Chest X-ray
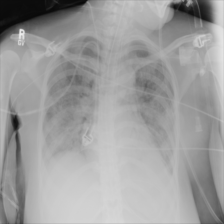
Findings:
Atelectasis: negative
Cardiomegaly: negative
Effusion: negative
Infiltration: negative
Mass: negative
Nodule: negative
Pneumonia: negative
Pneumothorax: negative
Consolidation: negative
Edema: negative
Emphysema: negative
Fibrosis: negative
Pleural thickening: negative
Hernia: negative